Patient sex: M
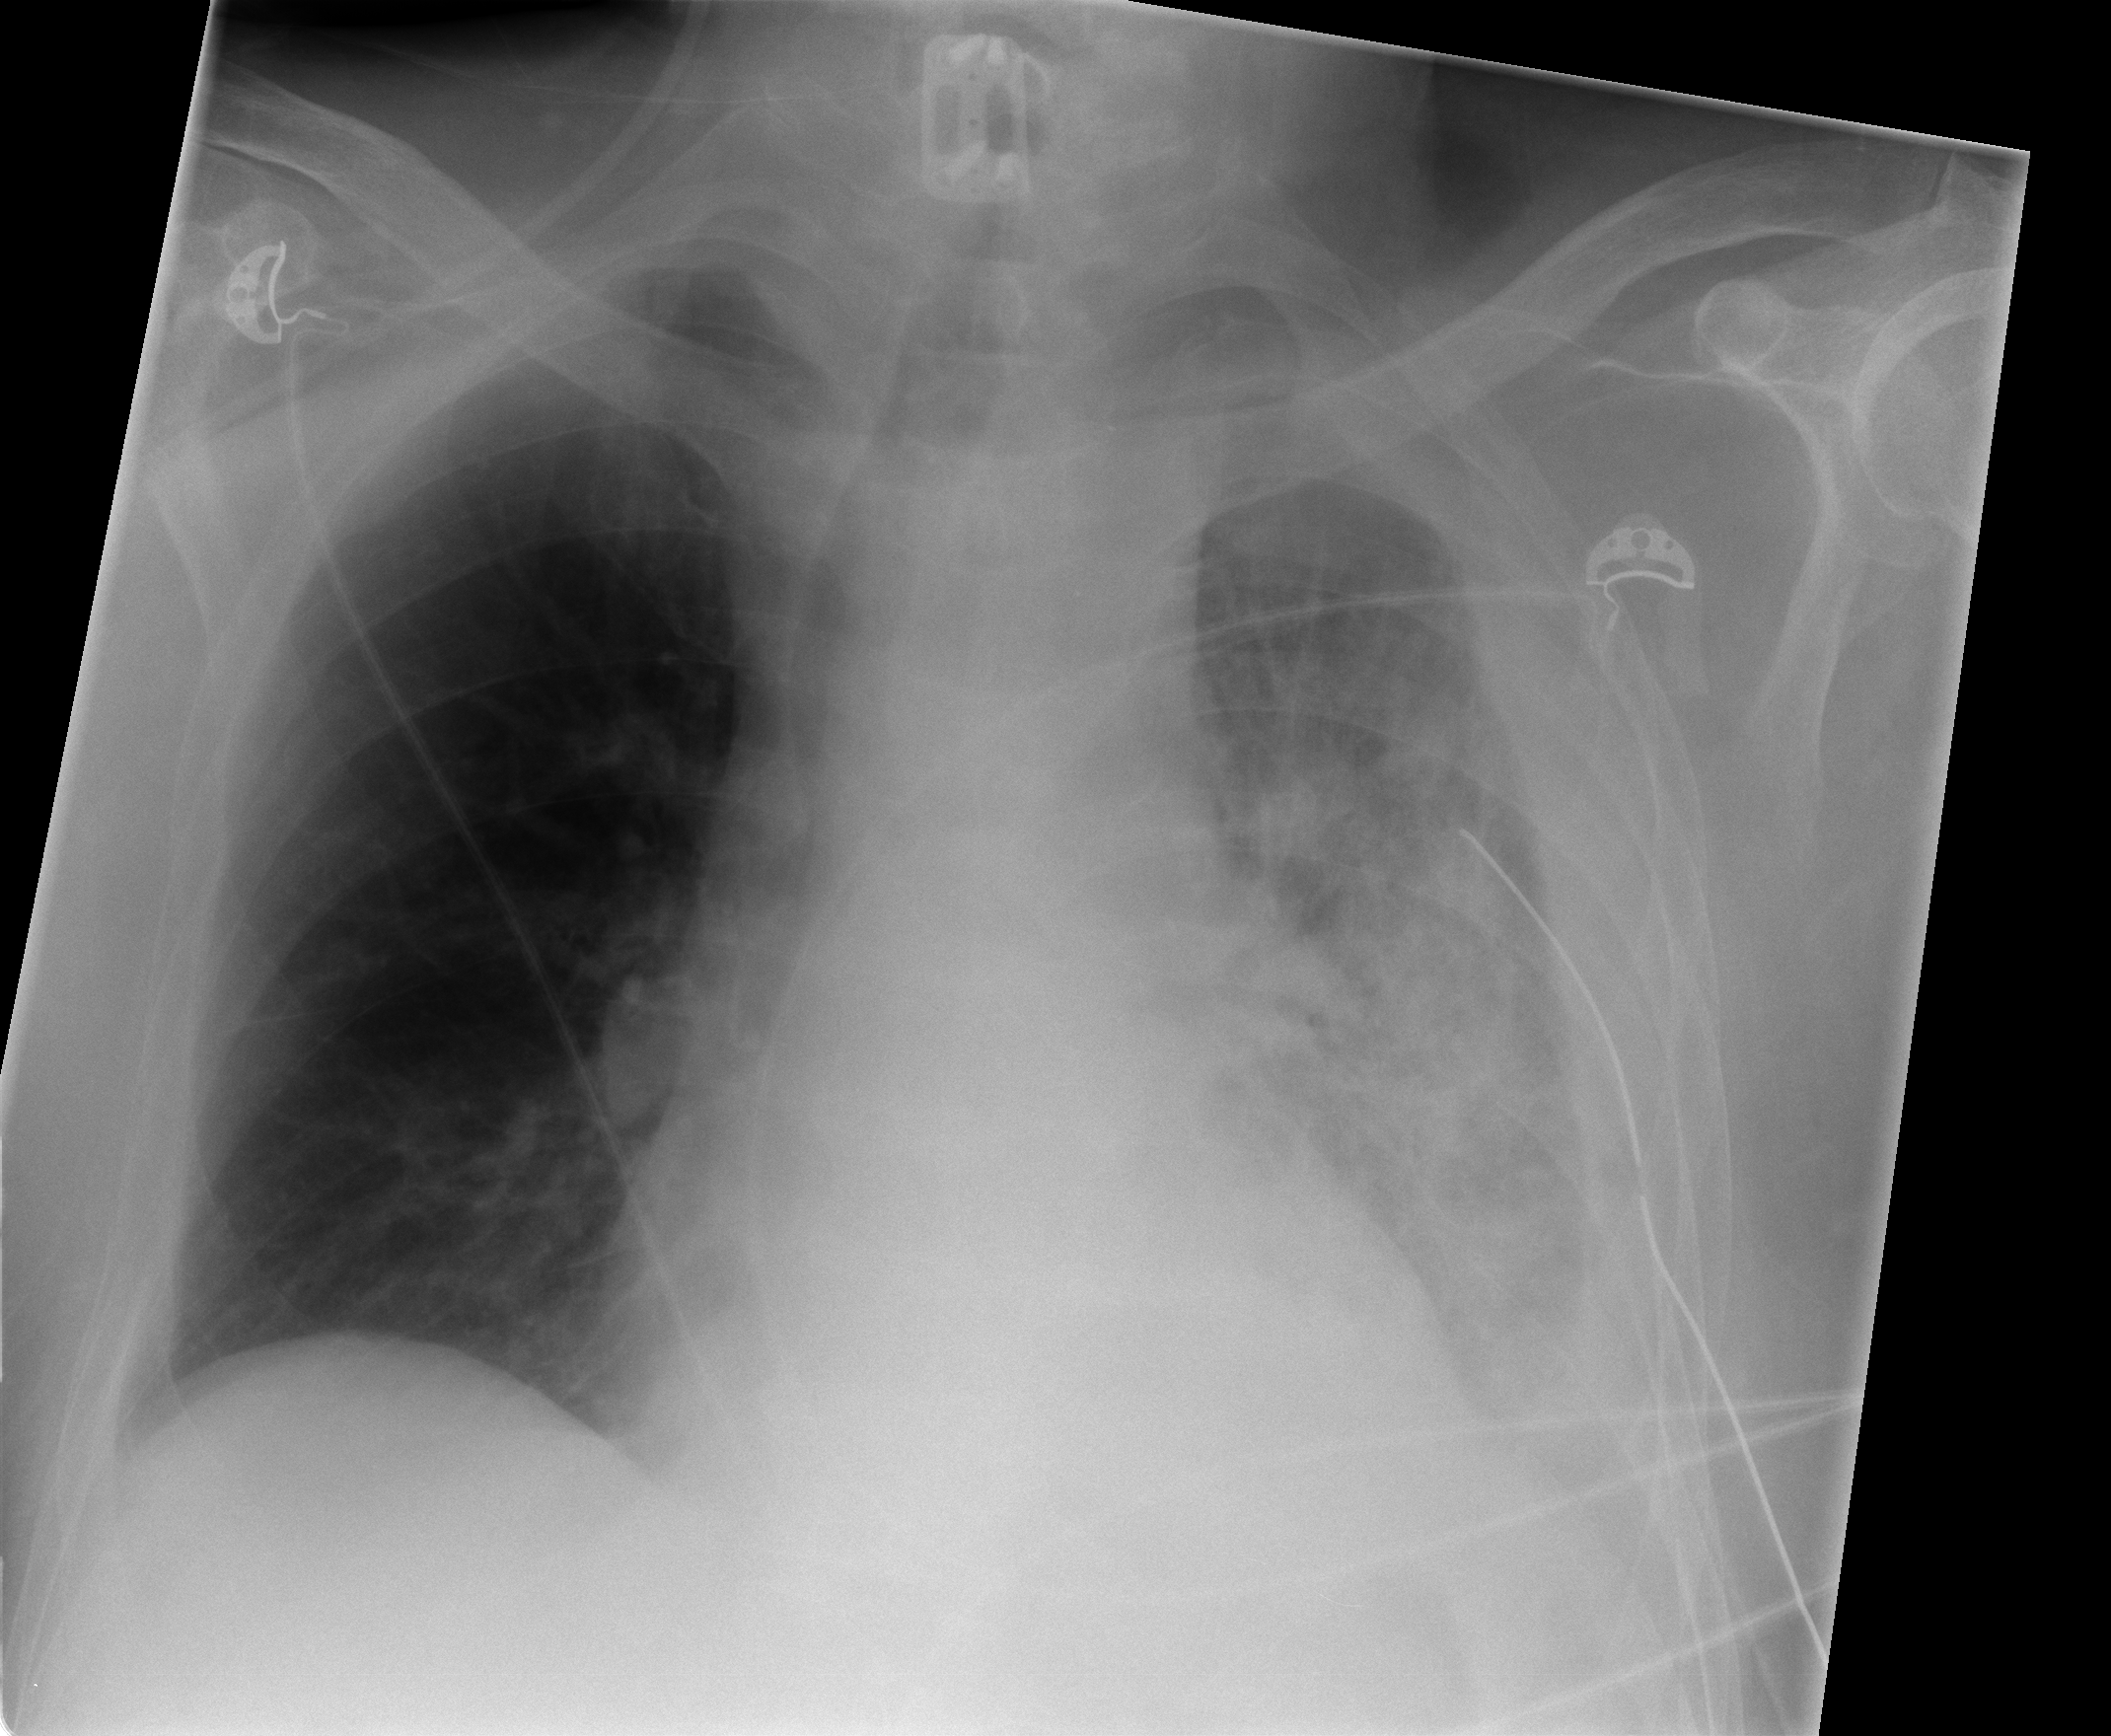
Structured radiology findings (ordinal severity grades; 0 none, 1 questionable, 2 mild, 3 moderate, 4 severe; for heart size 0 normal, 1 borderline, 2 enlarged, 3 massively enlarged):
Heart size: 1
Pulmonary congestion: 0
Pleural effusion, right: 0
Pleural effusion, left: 3
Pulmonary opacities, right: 0
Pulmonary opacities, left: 3
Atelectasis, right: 0
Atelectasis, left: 3